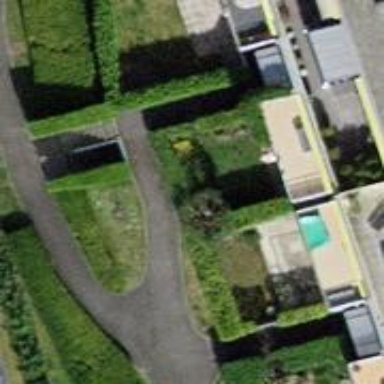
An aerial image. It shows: Garden enclosed by fence.